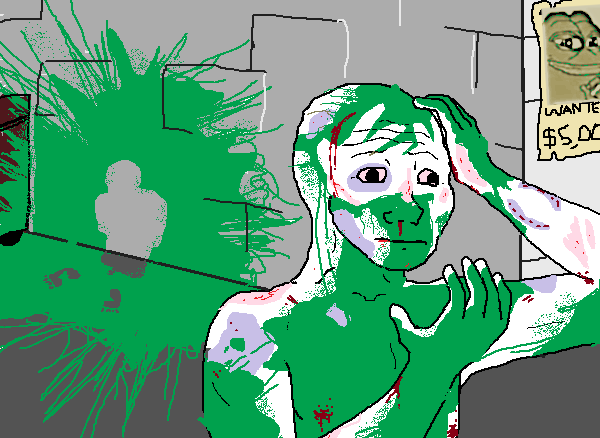
Label: 5_Wojak_with_Background